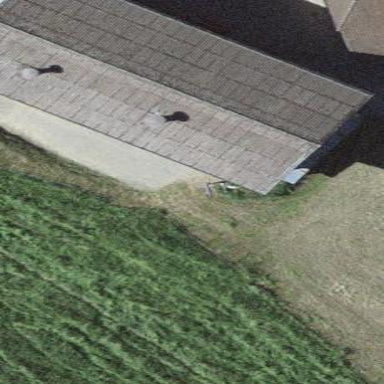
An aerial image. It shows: Shed building.